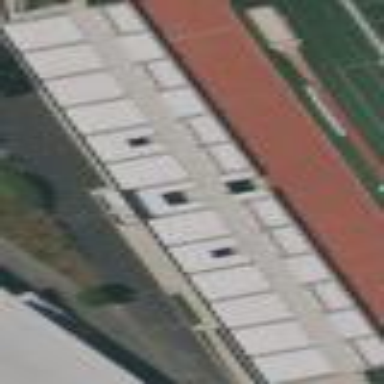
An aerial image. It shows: Grandstand building.